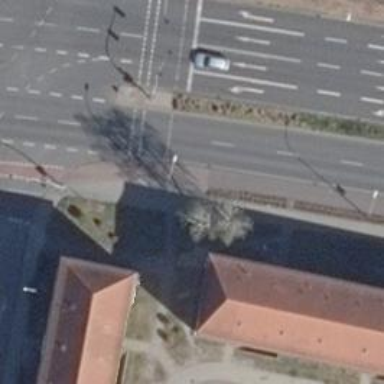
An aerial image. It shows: Road crossing with traffic signals.